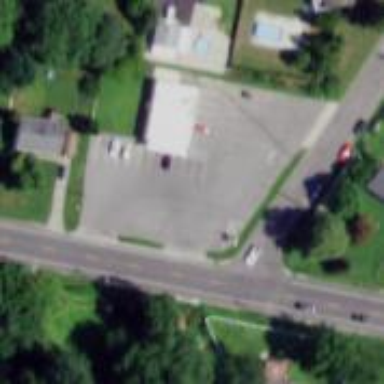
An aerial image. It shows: Convenience shop.